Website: slack
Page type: payment
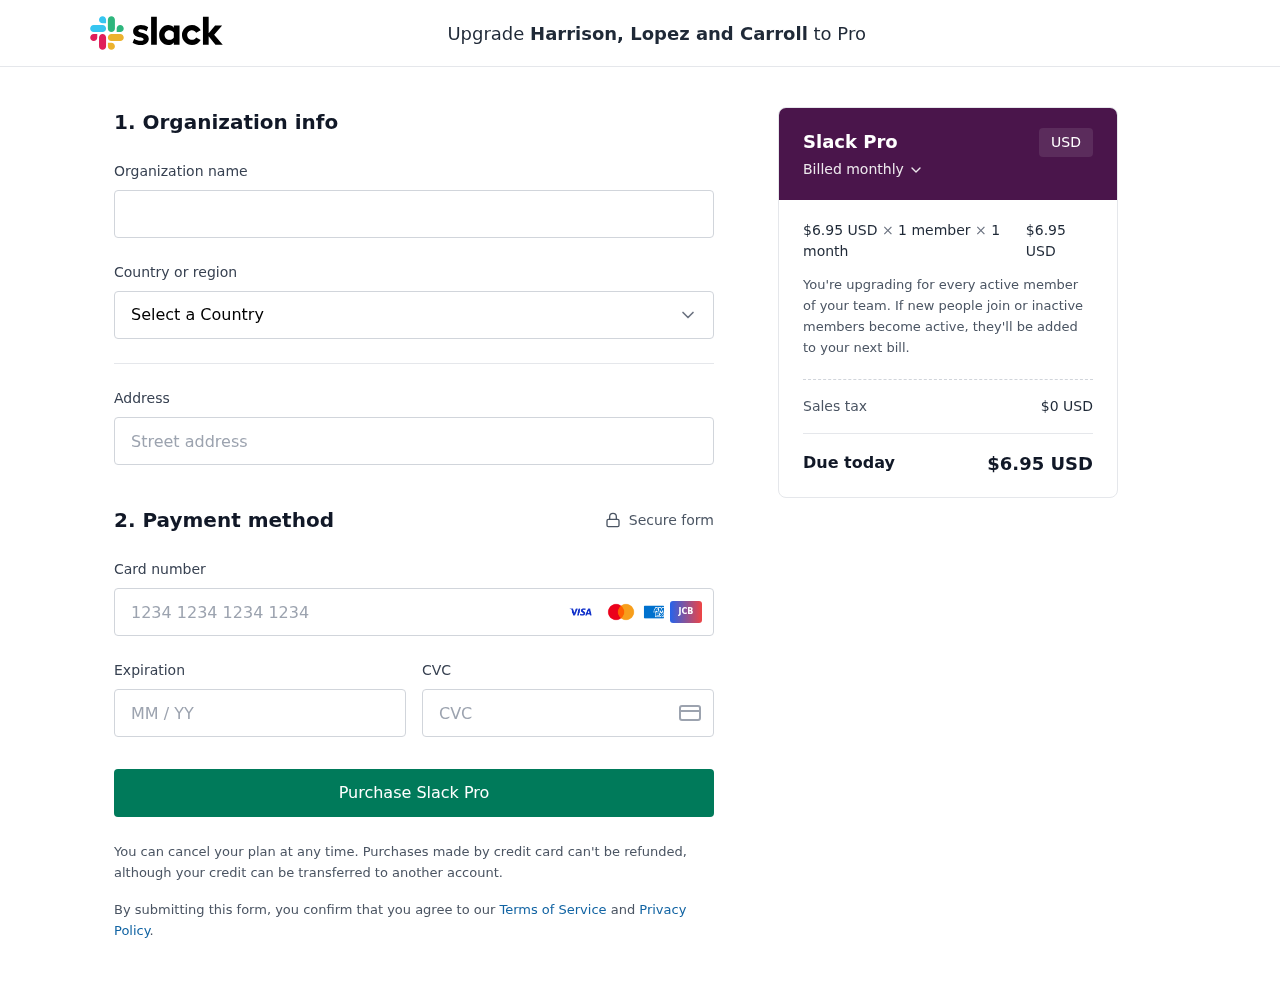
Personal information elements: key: PII_CARD_CVV
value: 458
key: PII_CARD_EXPIRY
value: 10/30
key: PII_CARD_NUMBER
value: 4944 1854 9590 8881
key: PII_COMPANY
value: Harrison, Lopez and Carroll
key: PII_COUNTRY
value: United States
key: PII_STREET
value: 17275 Michael Gardens Apt. 926
Product elements: key: PRODUCT1_PRICE
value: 6.95
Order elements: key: ORDER_SUBTOTAL
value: $6.95 USD
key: ORDER_TAX
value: $0 USD
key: ORDER_TOTAL
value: $6.95 USD